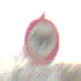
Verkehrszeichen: VerbotViehtrieb
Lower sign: ZeitangabenMitBeschraenkungAufWochentage4
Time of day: MorningAfternoon
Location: Outdoor (Suburban)
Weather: Overcast
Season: NotSpecified
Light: Natural